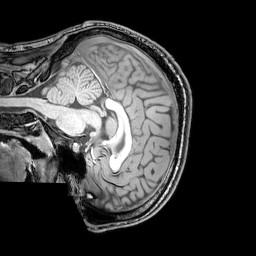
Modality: T1w
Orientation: sagittal
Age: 22
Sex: male
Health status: healthy
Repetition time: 0.081 s
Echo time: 0.037 s